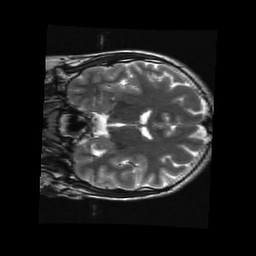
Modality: T2w
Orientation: coronal
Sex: male
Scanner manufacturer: ge
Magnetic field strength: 3 T
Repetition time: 5 s
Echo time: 0.1012 s